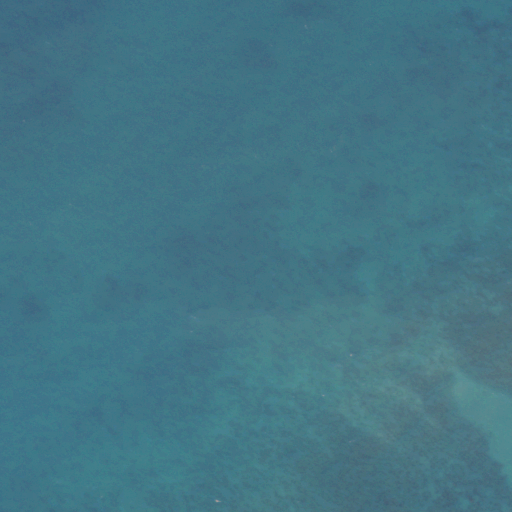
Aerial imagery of bar in Florida named Tortugas Bank containing open water and woody wetlands